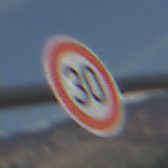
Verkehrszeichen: Geschwindigkeit30
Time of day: MorningAfternoon
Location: Outdoor (Nature)
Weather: PartlyCloudy
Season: NotSpecified
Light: Natural